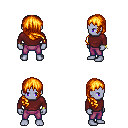
a pixel art fantasy rpg character, male body template, dark elf, purple skin, maroon long-sleeve shirt, magenta pants, light blonde right-swept hairstyle, bracelets, four views (front, back, left, right), 2x2 character sprite sheet, small pixel art, hard edges, no anti-aliasing